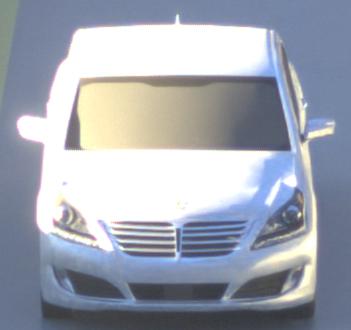
Make: Hyundai
Model: Equus
Detailed model: Gen. 2 VI
Model produced from: 2009
Model produced until: 2016
Doors: 4
Color: white
Road condition: wet road
Daytime: sunrise or sunset
Contrast: high contrast